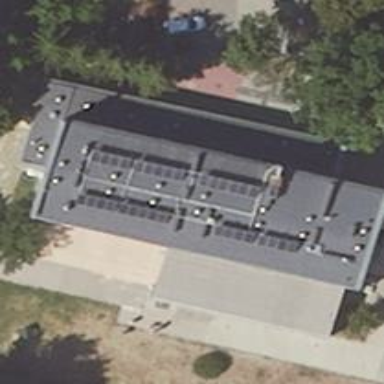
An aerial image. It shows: Kindergarten.